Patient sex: M
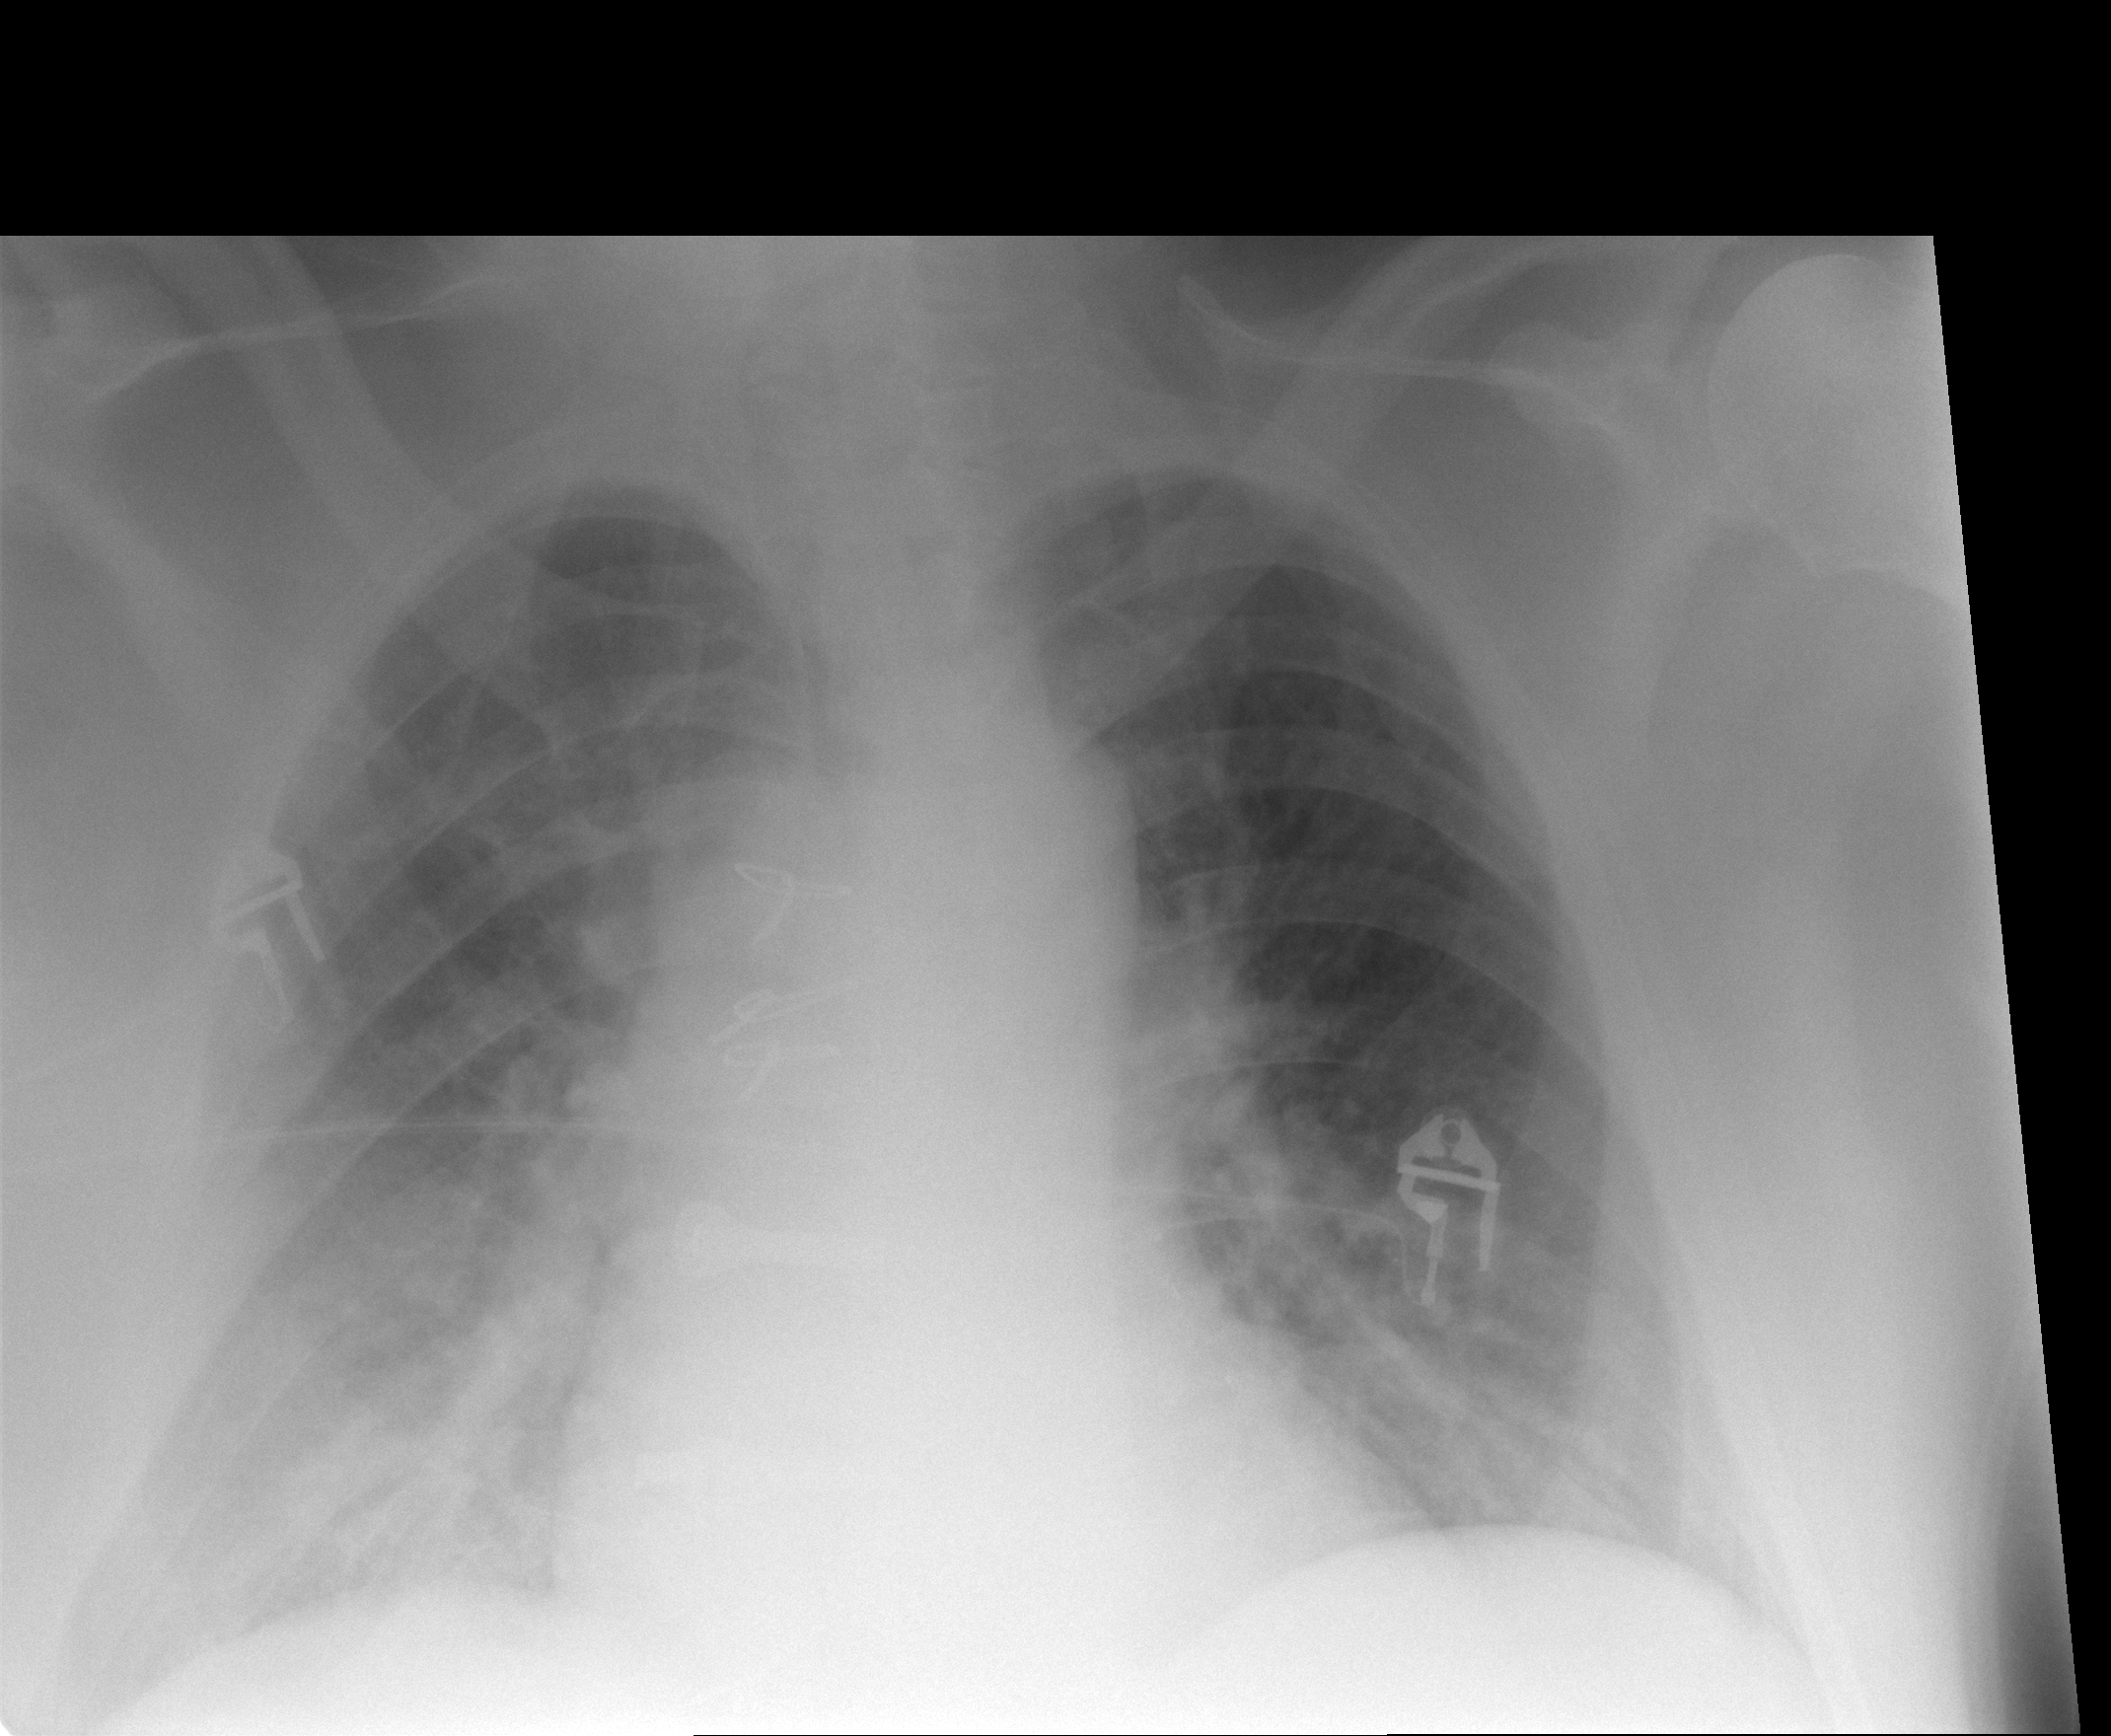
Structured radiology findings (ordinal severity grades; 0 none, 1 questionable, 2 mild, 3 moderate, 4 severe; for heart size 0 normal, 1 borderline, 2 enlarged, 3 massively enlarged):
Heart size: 1
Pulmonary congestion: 2
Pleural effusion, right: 2
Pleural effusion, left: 2
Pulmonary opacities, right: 0
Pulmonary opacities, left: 0
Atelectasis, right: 2
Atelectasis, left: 2